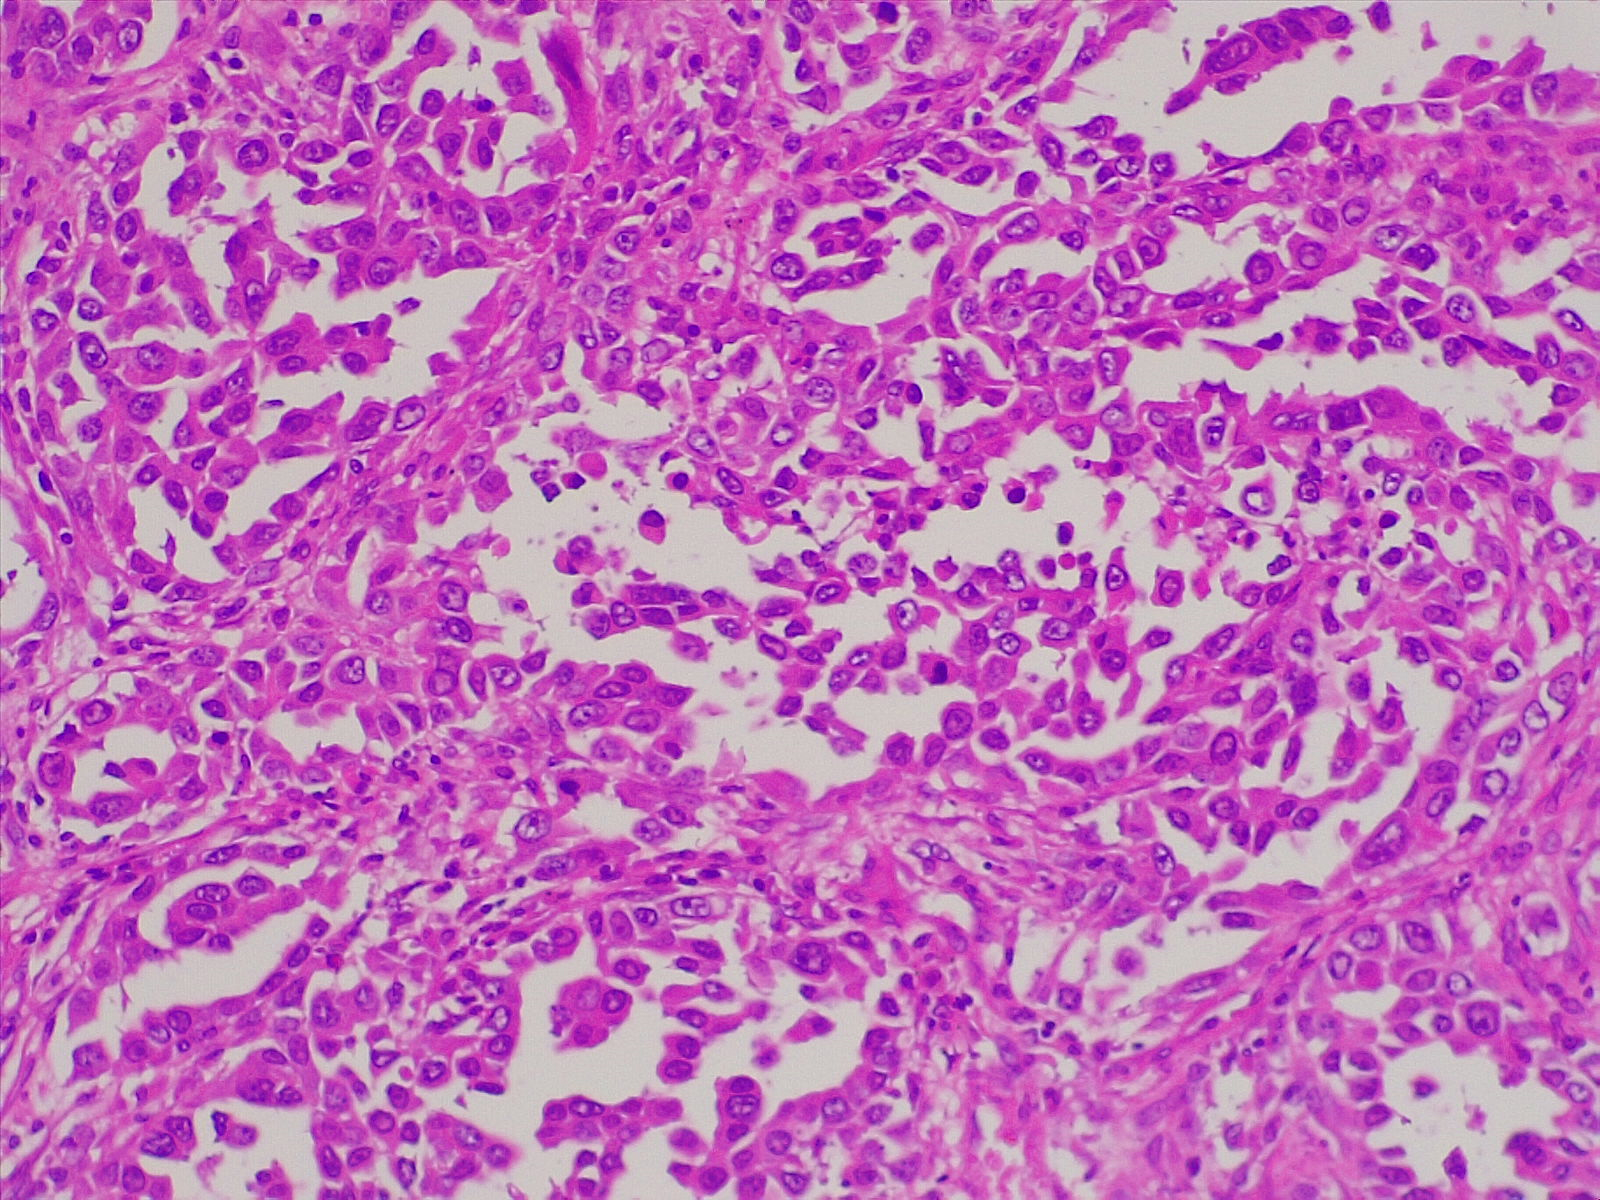
Label: lung adenocarcinoma, well differentiated